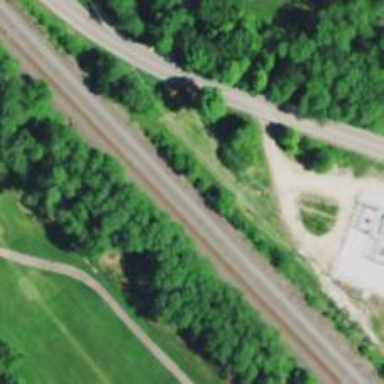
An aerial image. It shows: Rail spur service.